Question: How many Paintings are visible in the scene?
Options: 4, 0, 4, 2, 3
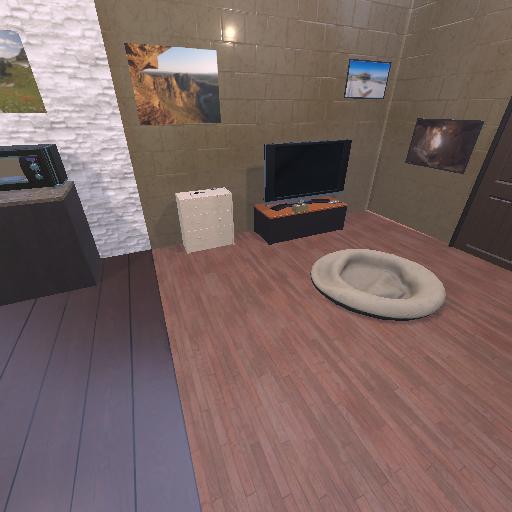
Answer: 4